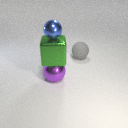
small blue metal sphere above large purple metal sphere